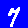
Digit: 7